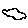
Label: cloud